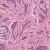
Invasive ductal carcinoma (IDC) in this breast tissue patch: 1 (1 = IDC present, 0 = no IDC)